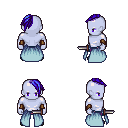
a pixel art fantasy rpg character, male body template, dark elf, purple skin, overskirt, magenta pants, blue long mohawk hairstyle, leather bracers, black shoes, dagger, four views (front, back, left, right), 2x2 character sprite sheet, small pixel art, hard edges, no anti-aliasing